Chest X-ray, PA view. Patient: 57 years old, sex M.
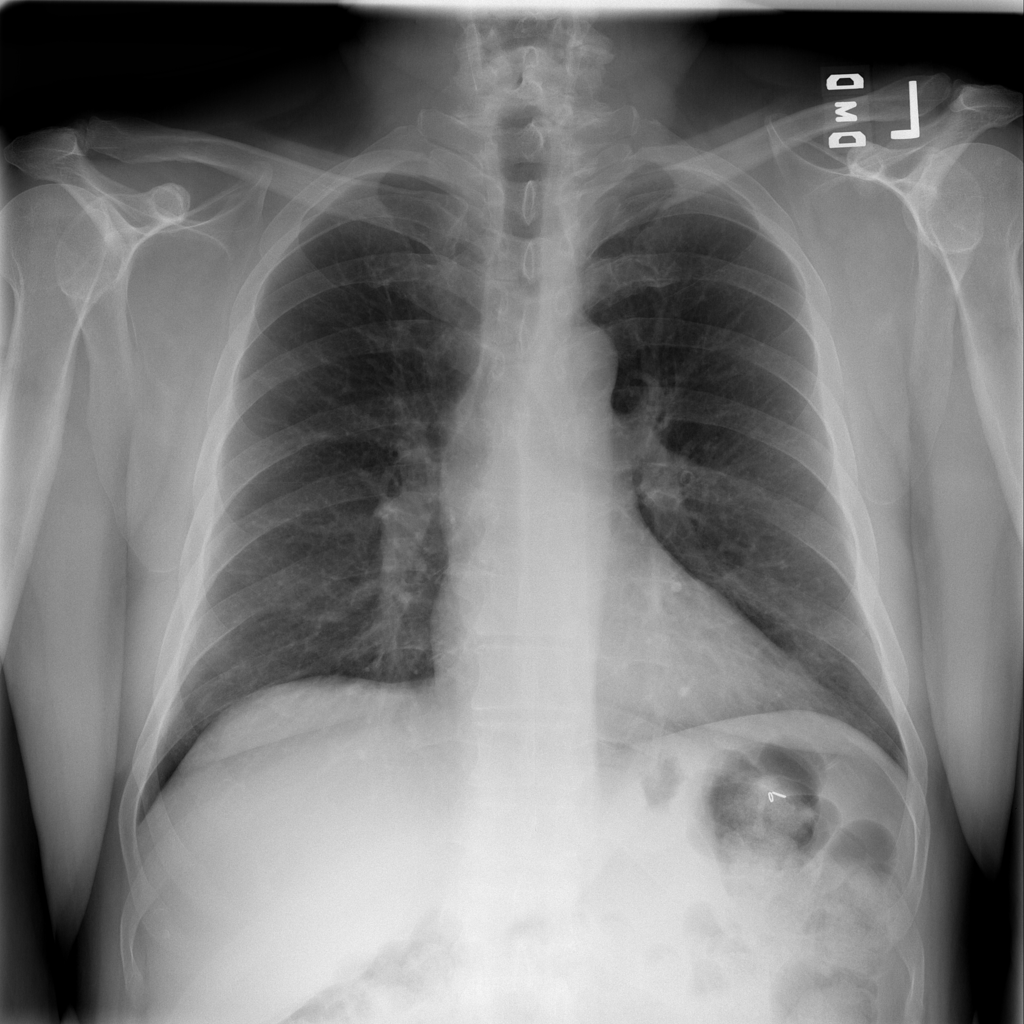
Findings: No Finding